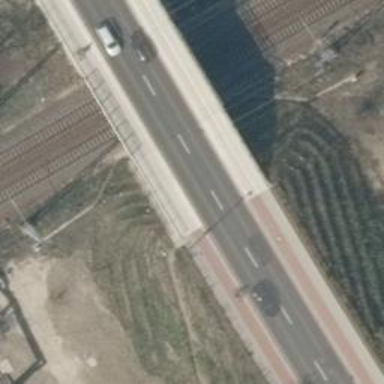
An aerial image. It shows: Secondary road with asphalt surface. The road has bridge with sidewalks on both sides and designated cycle track.